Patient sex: F
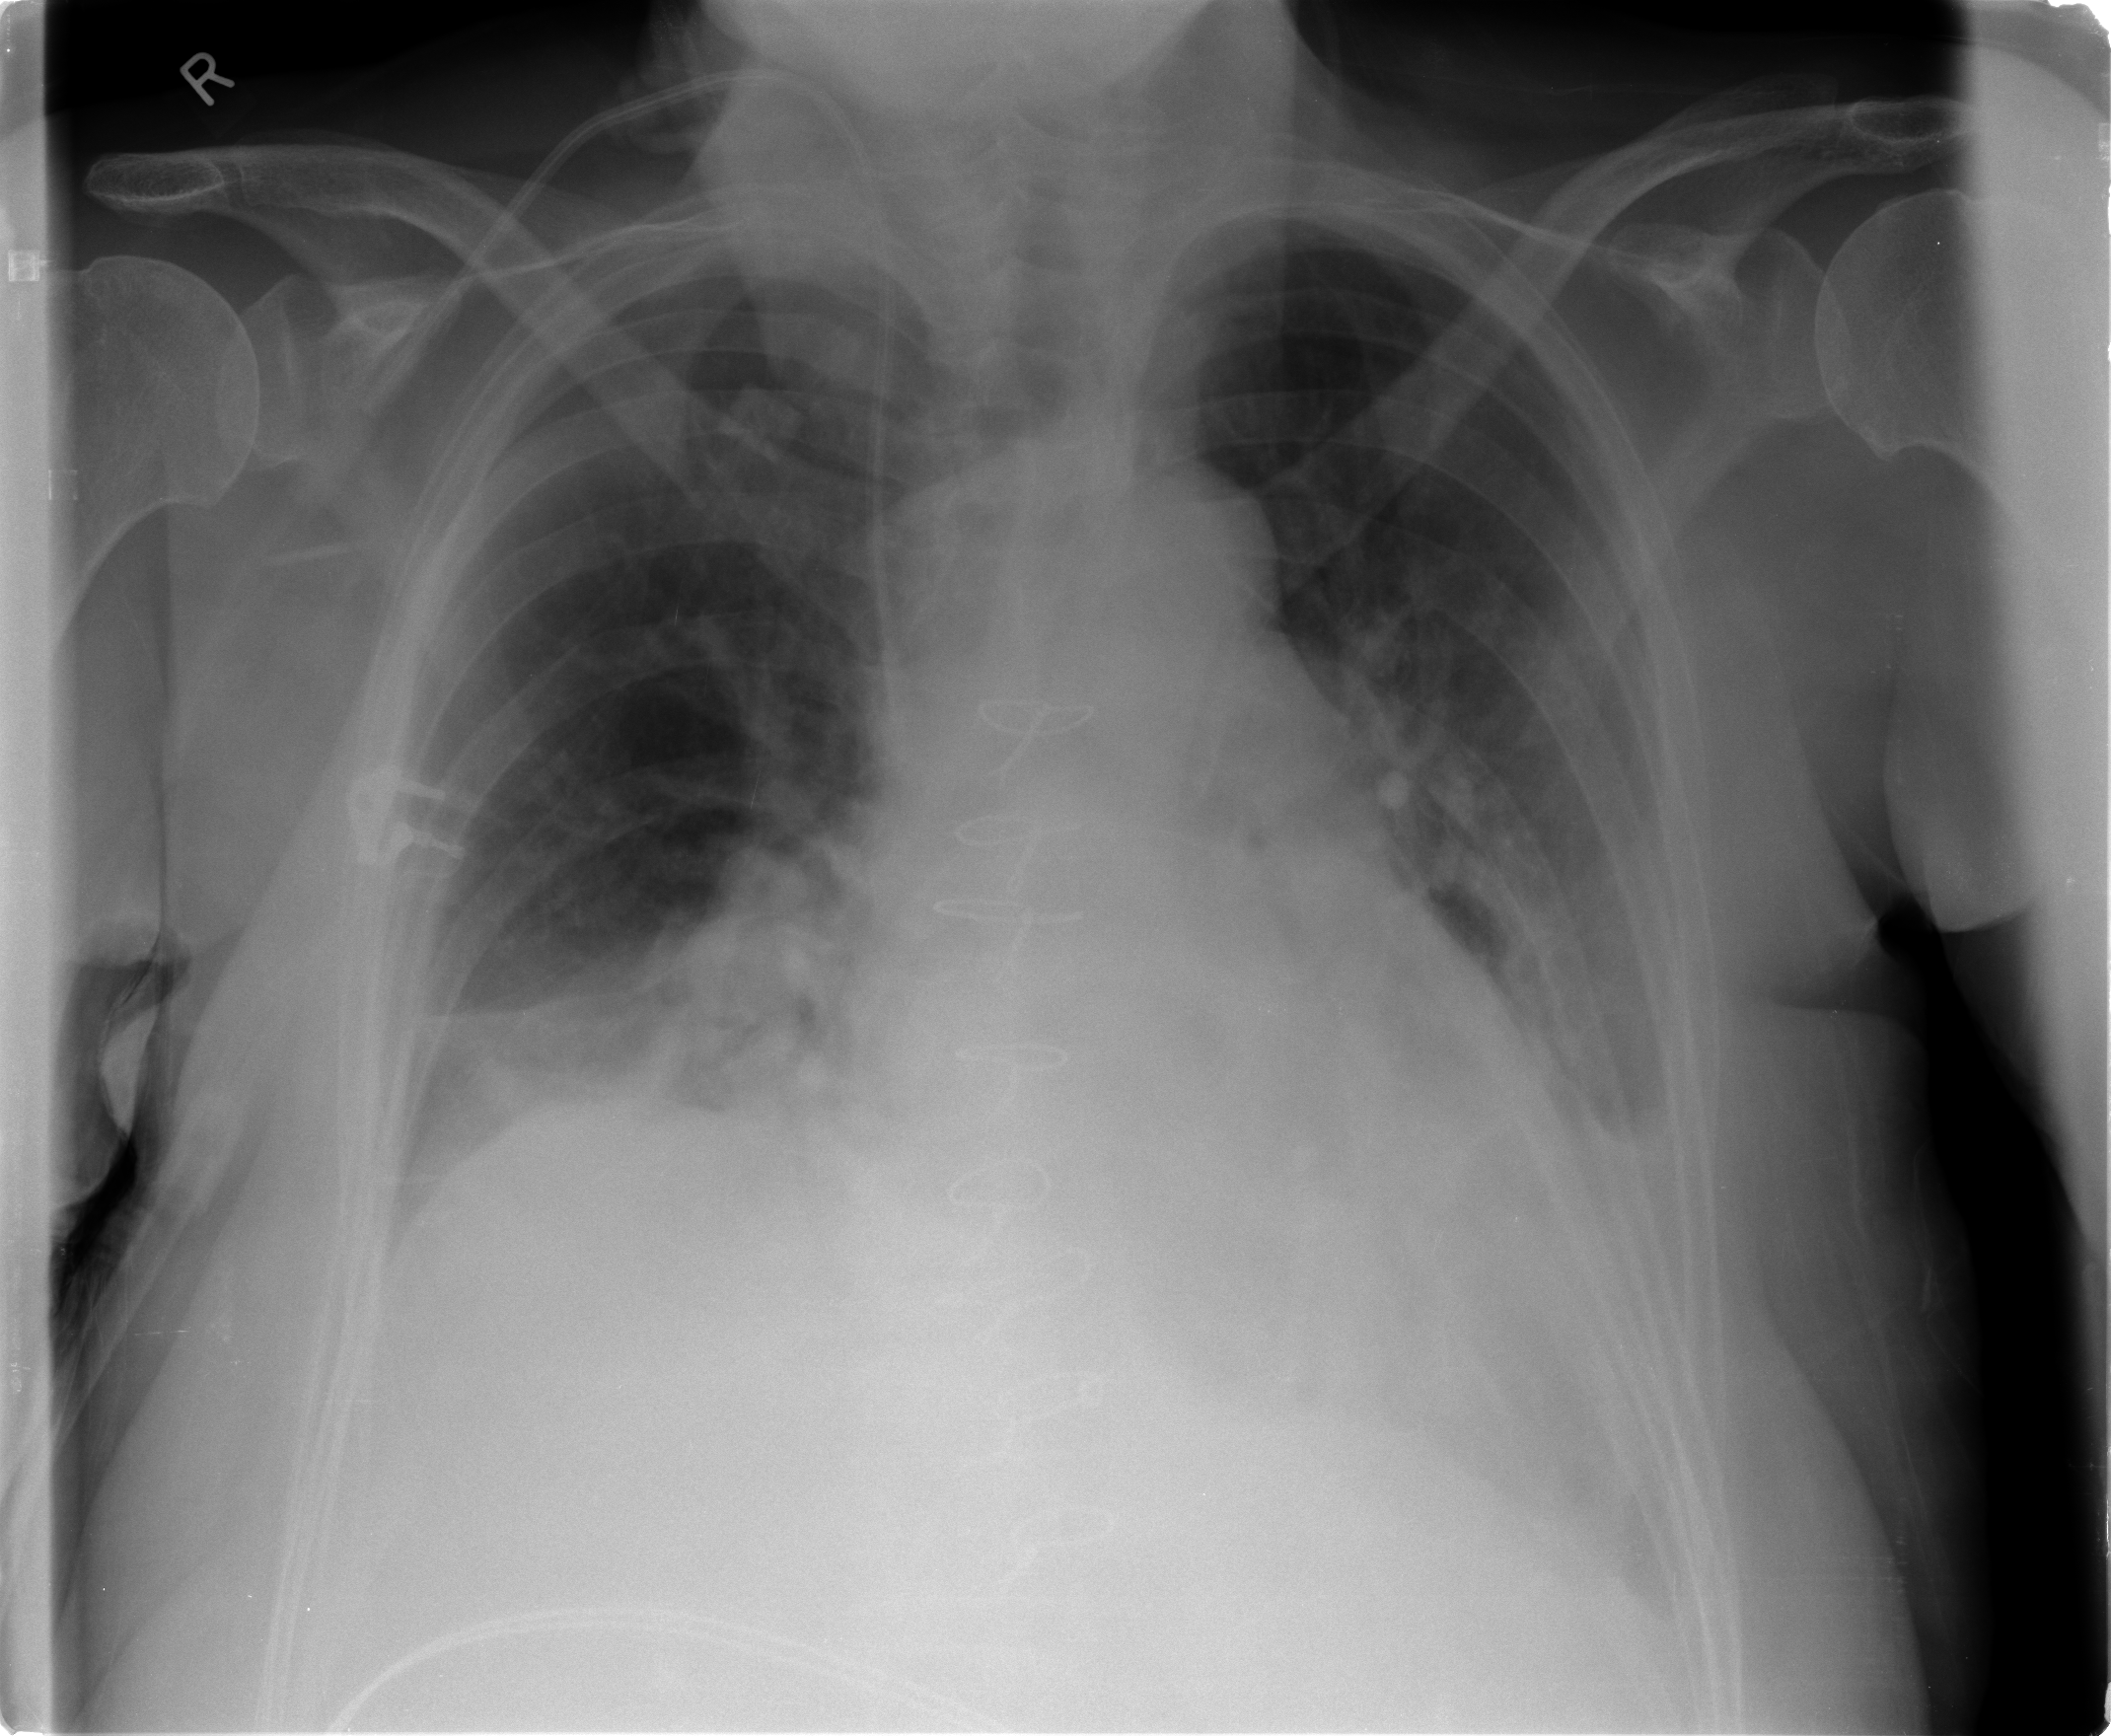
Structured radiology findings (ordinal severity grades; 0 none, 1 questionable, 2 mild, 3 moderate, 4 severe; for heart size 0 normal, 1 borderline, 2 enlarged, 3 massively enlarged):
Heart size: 2
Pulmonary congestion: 2
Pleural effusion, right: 0
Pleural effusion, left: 3
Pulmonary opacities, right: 0
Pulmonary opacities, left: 0
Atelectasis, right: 3
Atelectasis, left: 2